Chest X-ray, AP view. Patient: 41 years old, sex M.
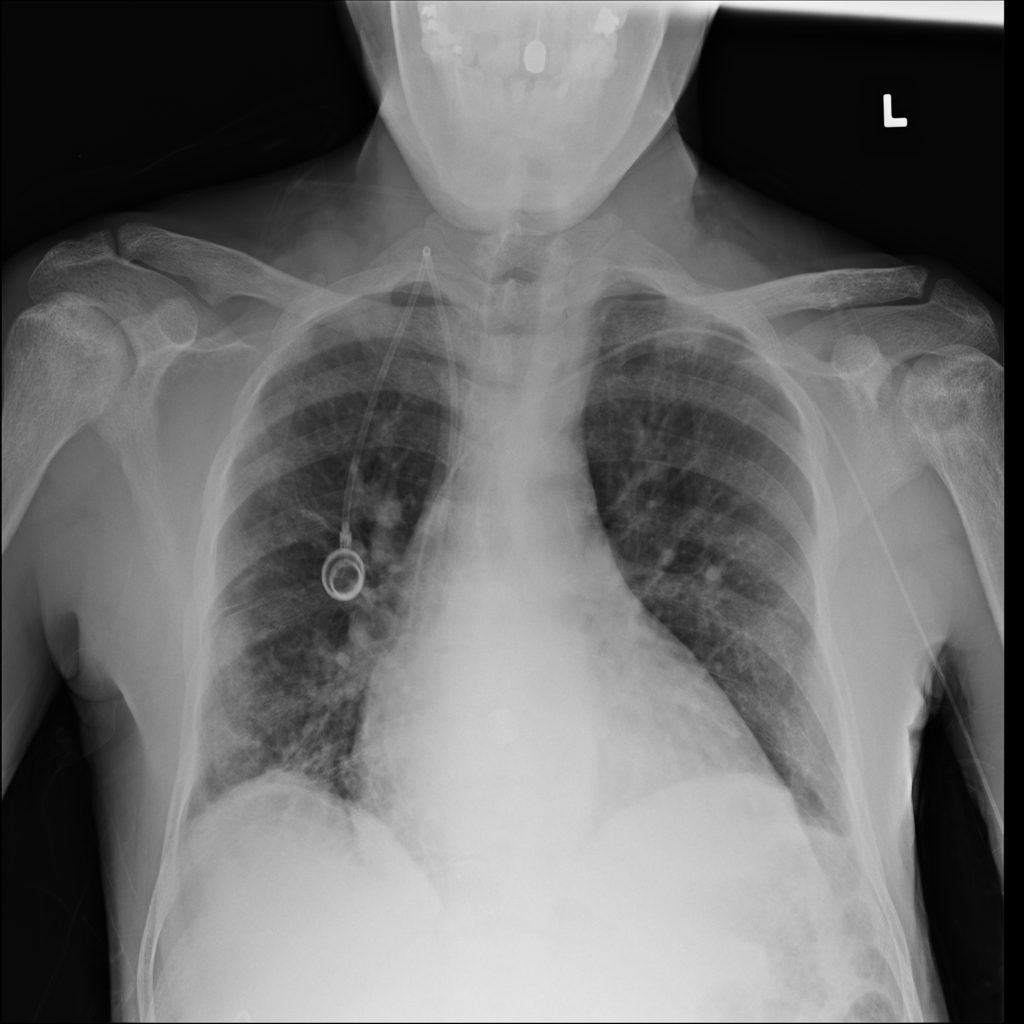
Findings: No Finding